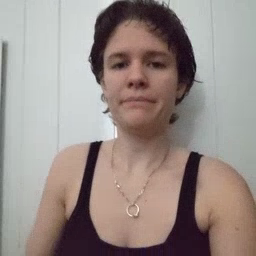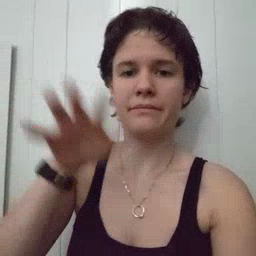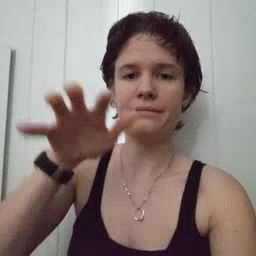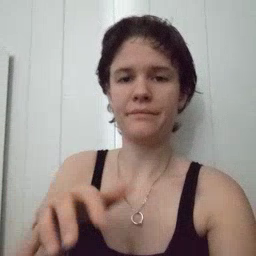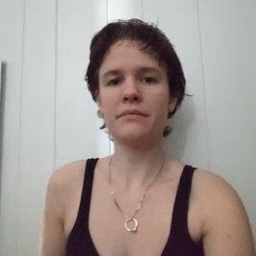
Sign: alligator